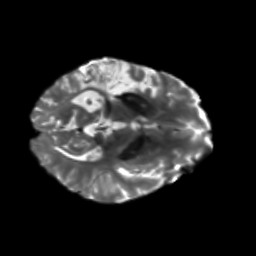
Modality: T2w
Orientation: axial
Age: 62
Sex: female
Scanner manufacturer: siemens
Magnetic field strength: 3 T
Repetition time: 5.25 s
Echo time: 0.08 s